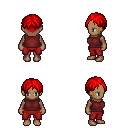
a pixel art fantasy rpg character, female body template, human, dark skin, maroon sleeveless shirt, red pants, red parted hairstyle, four views (front, back, left, right), 2x2 character sprite sheet, small pixel art, hard edges, no anti-aliasing